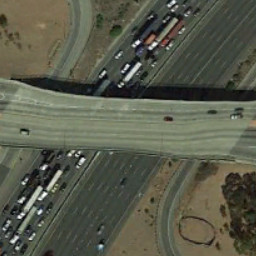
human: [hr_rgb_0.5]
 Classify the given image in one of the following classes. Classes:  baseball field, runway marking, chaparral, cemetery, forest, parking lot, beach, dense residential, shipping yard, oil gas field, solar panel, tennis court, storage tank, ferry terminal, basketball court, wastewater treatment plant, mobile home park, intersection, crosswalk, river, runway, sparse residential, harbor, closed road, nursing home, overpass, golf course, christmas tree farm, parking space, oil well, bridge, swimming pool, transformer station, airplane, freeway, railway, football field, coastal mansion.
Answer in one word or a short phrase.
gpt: overpass